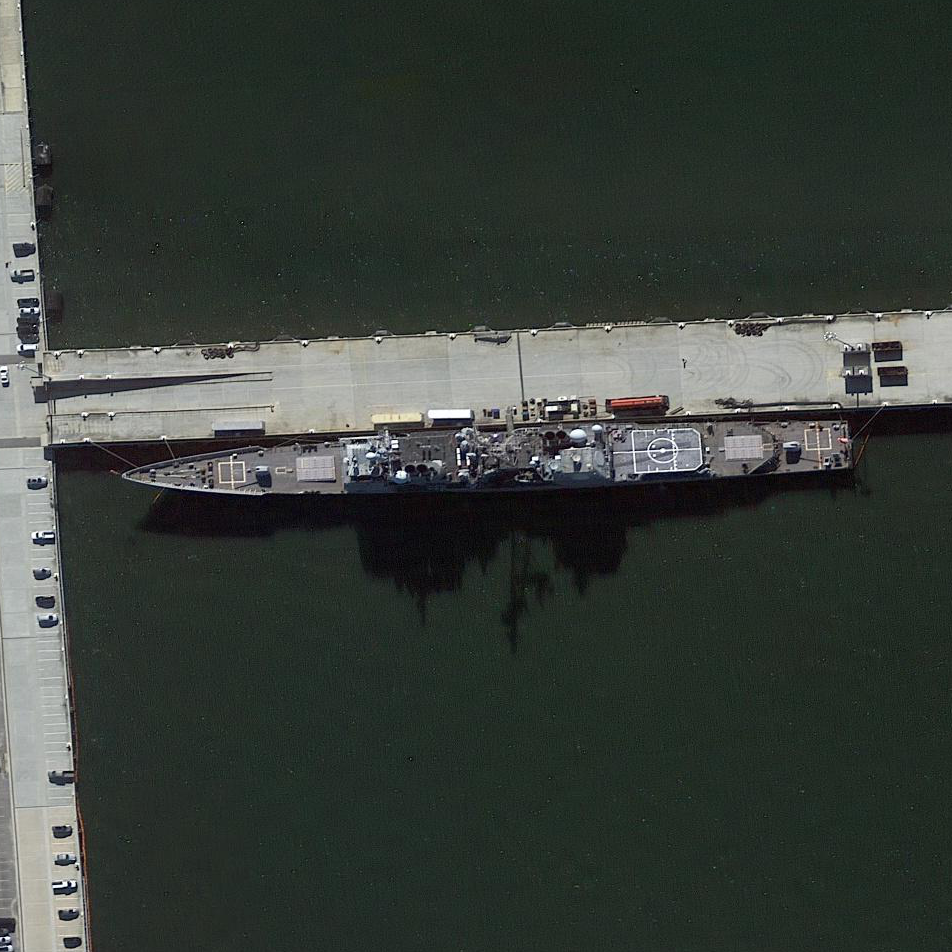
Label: cruiser